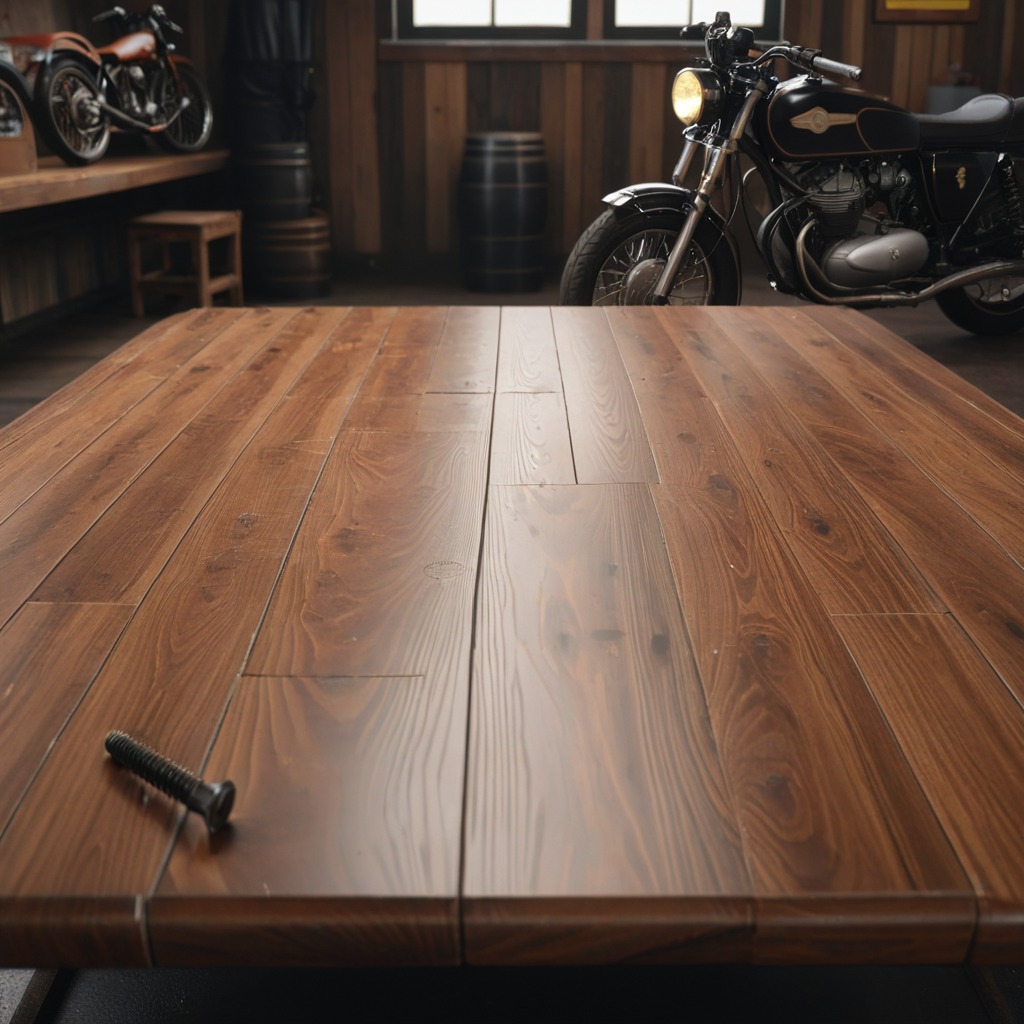
A metal screw is lying on the oil-spilled wooden table in a vintage motorcycle garage.